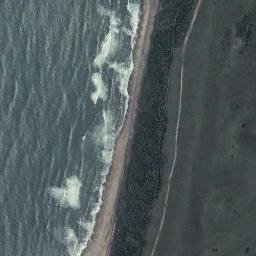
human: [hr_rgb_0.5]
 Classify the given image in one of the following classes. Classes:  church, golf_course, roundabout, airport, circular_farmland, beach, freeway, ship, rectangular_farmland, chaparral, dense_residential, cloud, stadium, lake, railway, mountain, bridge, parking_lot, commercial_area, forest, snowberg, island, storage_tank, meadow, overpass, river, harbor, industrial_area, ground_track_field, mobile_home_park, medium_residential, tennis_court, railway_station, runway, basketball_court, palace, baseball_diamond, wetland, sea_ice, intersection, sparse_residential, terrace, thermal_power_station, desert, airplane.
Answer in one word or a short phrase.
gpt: beach